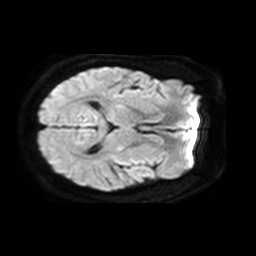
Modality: TRACE
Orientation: axial
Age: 37
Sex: male
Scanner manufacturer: philips
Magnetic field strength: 1.5 T
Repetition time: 4.717 s
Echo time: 0.07714 s